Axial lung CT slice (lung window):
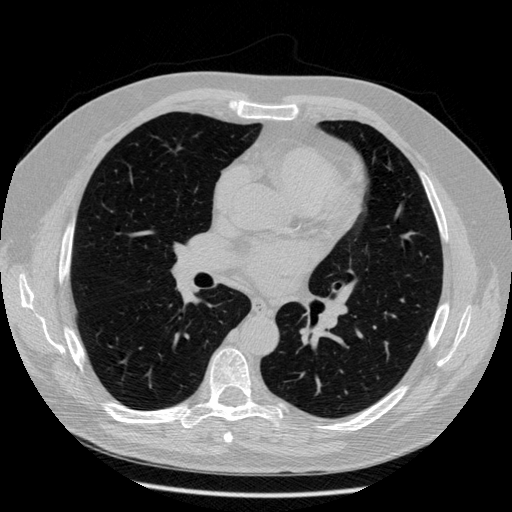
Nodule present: no